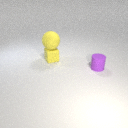
small yellow rubber cube to the left of small purple rubber cylinder